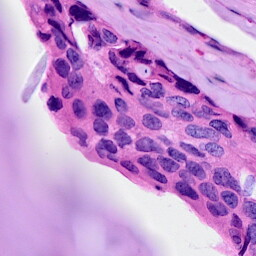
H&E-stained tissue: Breast